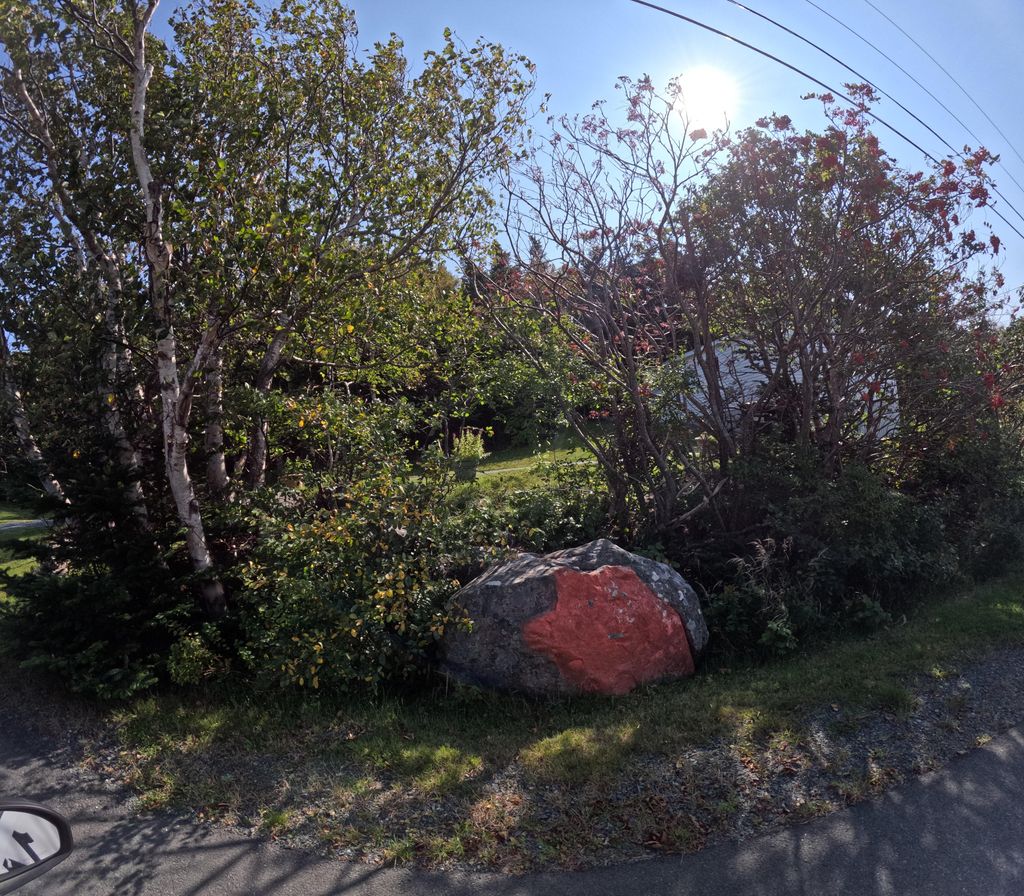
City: st_johns